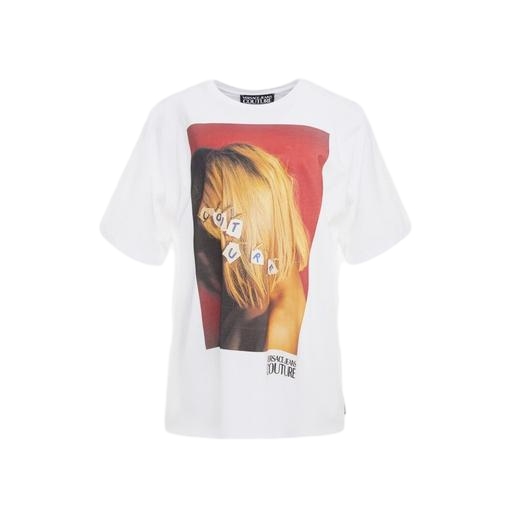
white blondie t-shirt, multicolor debbie harry t-shirt, white x rita ora t shirt women, white background